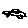
Label: car